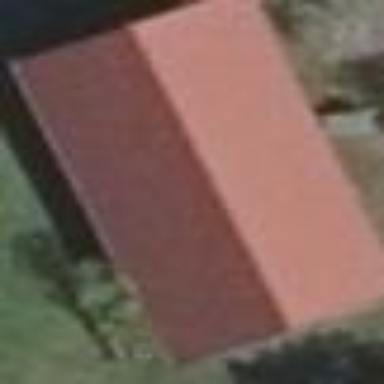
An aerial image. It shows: Building with gabled roof oriented along its structure. The roof is striking red color.